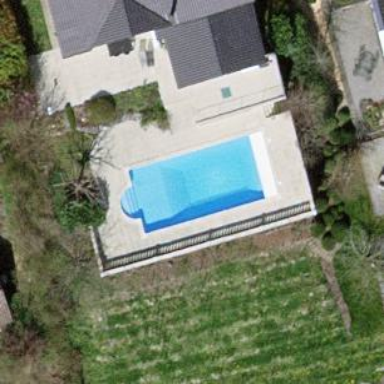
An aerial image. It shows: Swimming pool located in leisure land.